Interaction volume radius: 10 \u00c5
Interaction volume height: 15 \u00c5
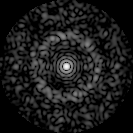
Disorder parameter: 0.8087